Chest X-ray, PA view. Patient: 63 years old, sex M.
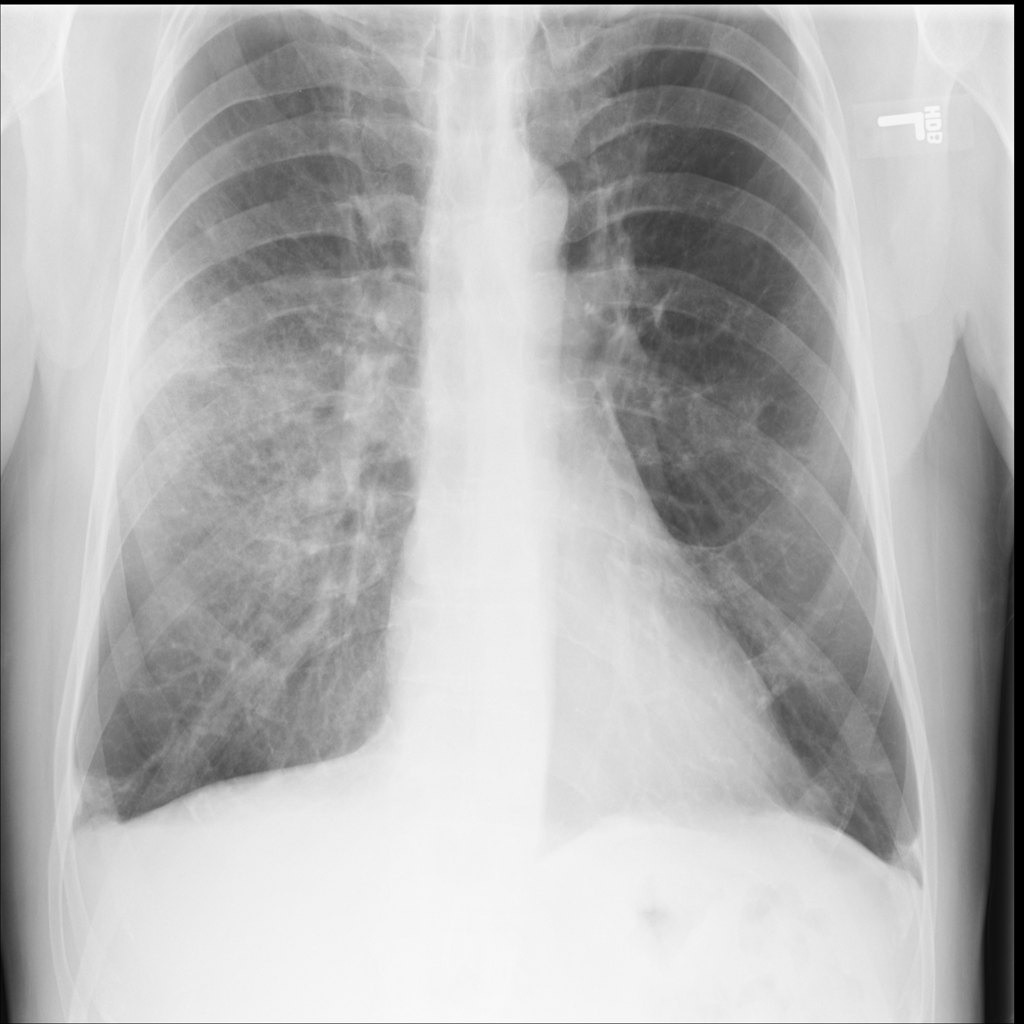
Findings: Atelectasis, Effusion, Infiltration